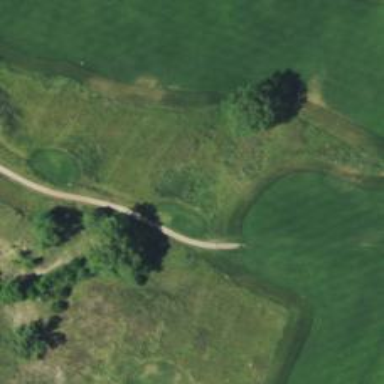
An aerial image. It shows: Path for both road and golf.